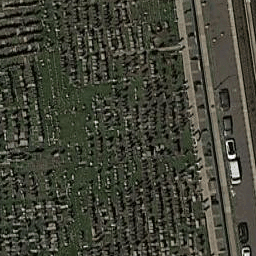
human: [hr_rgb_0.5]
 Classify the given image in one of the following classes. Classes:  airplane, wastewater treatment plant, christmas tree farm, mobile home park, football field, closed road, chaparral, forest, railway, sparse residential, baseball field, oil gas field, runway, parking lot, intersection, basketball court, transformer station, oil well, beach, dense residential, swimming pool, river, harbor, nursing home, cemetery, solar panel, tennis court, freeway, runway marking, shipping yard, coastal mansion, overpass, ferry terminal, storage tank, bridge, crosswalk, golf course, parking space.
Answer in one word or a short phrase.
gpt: cemetery